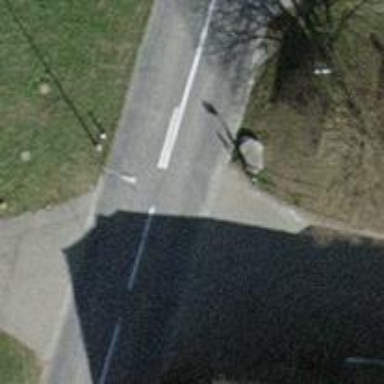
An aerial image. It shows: Bus stop with platform for public transport.